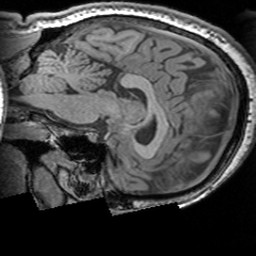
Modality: T1w
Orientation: sagittal
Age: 28
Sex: male
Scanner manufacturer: siemens
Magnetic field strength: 3 T
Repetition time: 1.63 s
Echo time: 0.00311 s